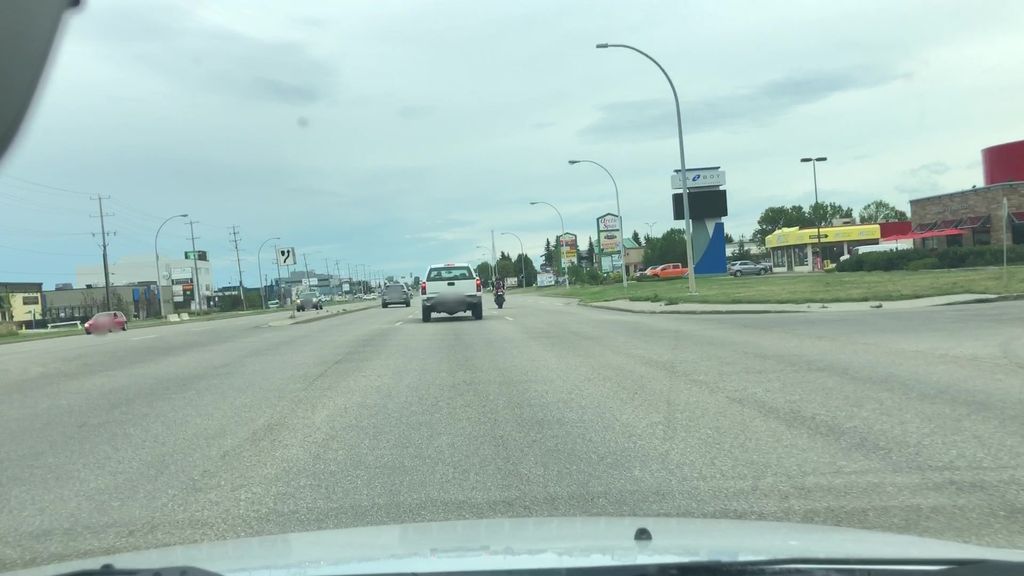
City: edmonton